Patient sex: M
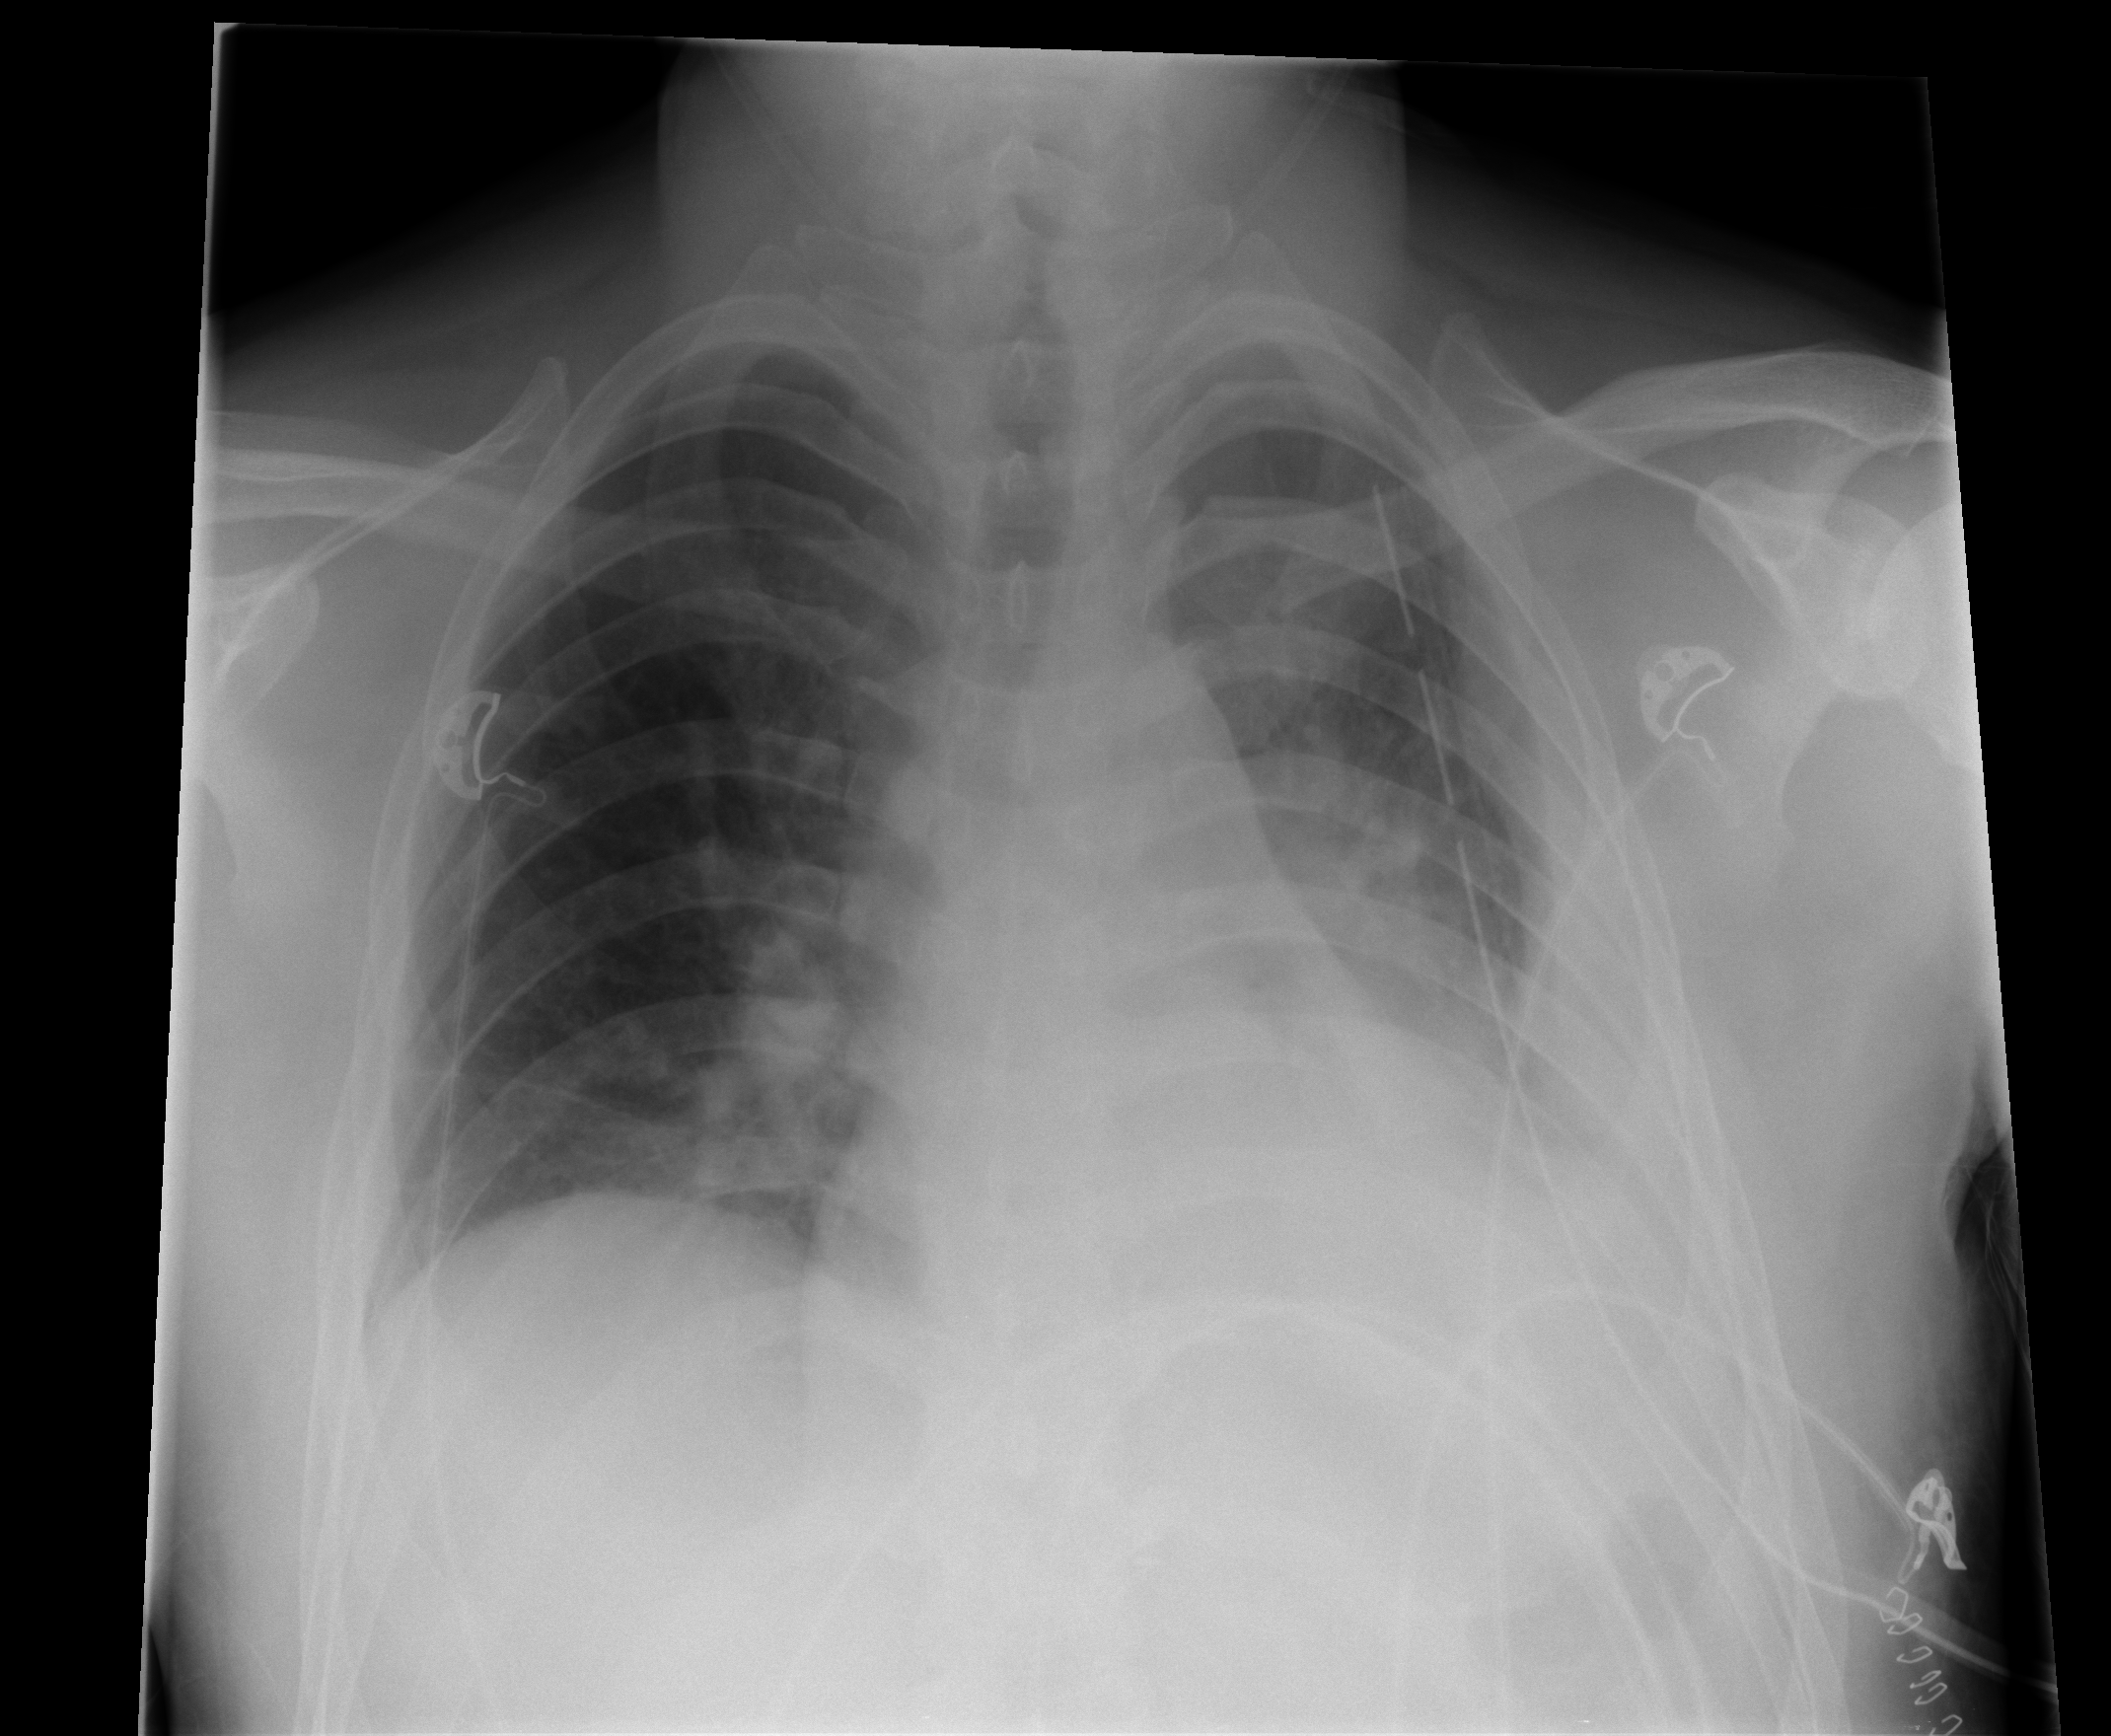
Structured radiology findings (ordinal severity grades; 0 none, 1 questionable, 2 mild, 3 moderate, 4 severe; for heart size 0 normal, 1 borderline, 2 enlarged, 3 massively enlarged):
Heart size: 1
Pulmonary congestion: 2
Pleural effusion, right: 0
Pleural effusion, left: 2
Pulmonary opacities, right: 0
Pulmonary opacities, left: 0
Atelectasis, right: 2
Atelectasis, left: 2